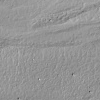
Atmospheric dust classification: not_dusty